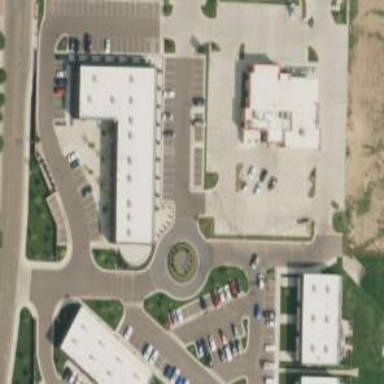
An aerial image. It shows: Fitness centre on leisure land.